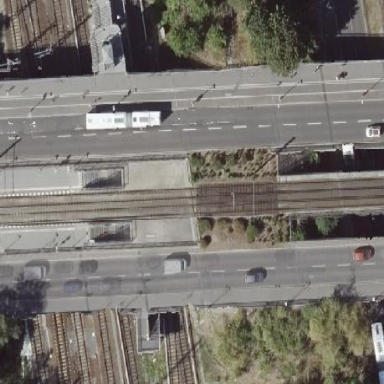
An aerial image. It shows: Bridge with beam structure.